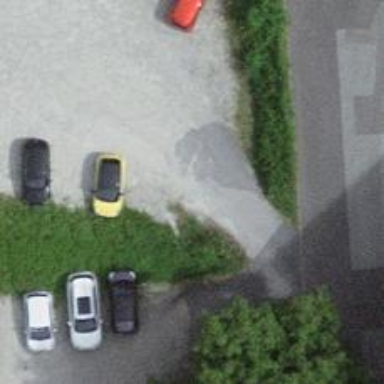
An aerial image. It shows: Parking area with surface.